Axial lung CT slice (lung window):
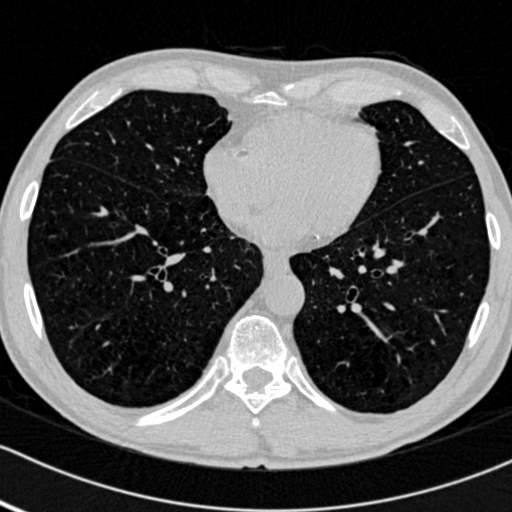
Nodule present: no